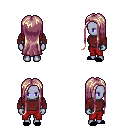
a pixel art fantasy rpg character, female body template, dark elf, purple skin, maroon long-sleeve shirt, red pants, white blonde extra-long hairstyle, black slippers, four views (front, back, left, right), 2x2 character sprite sheet, small pixel art, hard edges, no anti-aliasing